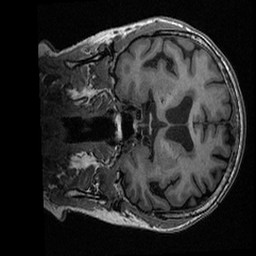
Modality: T1w
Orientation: coronal
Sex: female
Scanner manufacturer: ge
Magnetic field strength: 3 T
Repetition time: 0.0064 s
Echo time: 0.00281 s